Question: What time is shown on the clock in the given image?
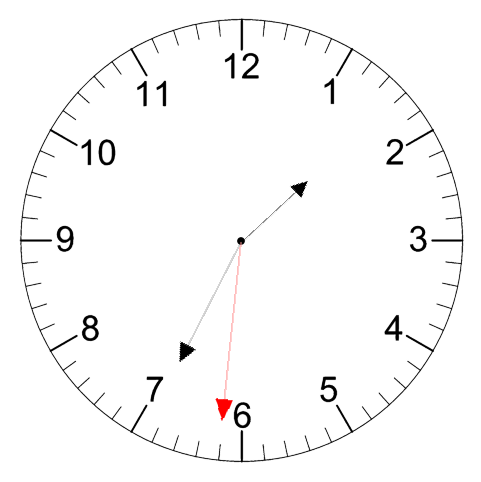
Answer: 01:34:31